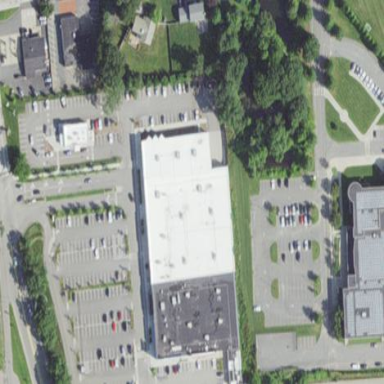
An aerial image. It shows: Retail building.